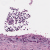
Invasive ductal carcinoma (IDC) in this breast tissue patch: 0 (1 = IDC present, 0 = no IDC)